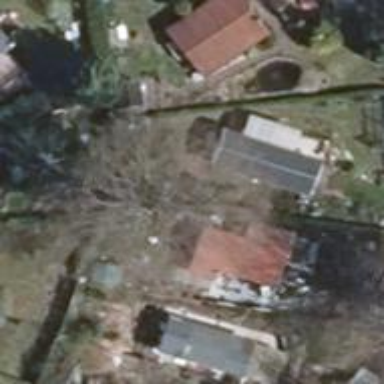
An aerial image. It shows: Deciduous broadleaved tree.